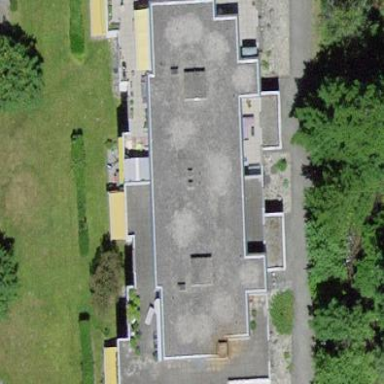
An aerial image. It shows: Apartment building with flat roof.